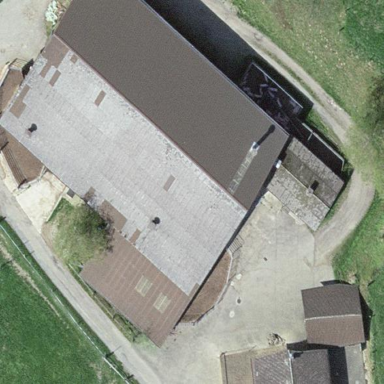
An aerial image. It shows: Barn.